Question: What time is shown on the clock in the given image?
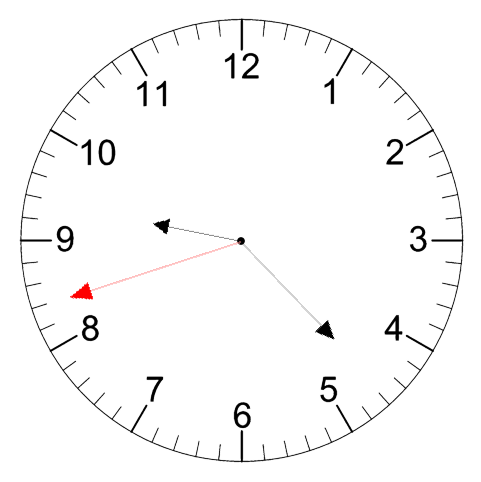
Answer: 09:22:42